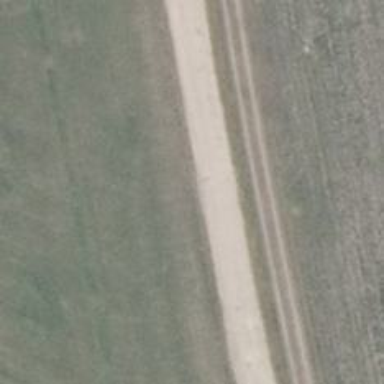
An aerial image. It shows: Grass track with grade4 surface.